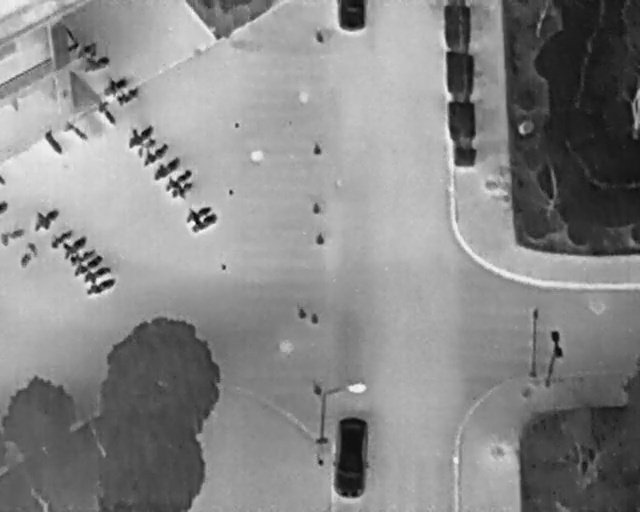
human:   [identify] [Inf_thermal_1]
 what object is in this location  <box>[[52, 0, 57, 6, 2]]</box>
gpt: <ref>1 medium car at the top</ref>

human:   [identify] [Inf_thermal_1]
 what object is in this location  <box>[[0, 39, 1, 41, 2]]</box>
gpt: <ref>1 small bicycle at the left</ref>